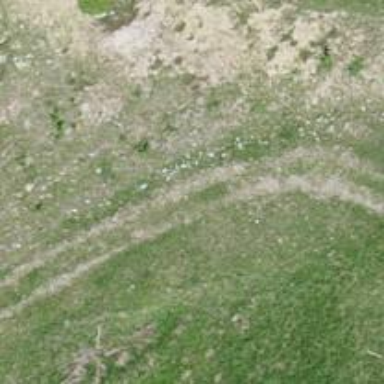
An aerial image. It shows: Grass path.